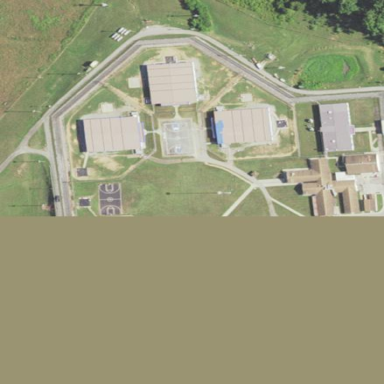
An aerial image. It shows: Prison surrounded by fence.